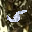
Label: 5